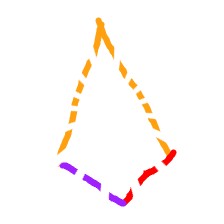
Shape: kite